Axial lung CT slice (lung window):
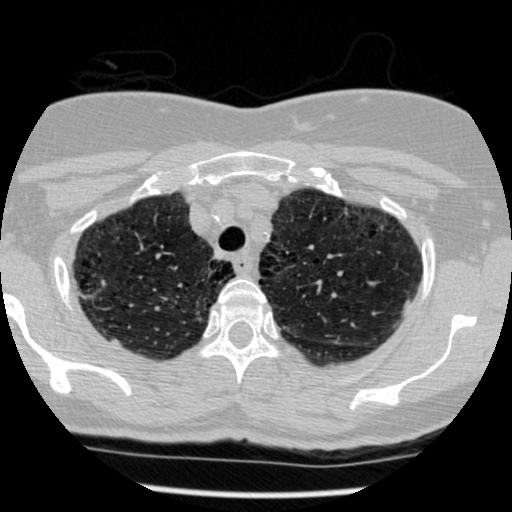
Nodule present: no